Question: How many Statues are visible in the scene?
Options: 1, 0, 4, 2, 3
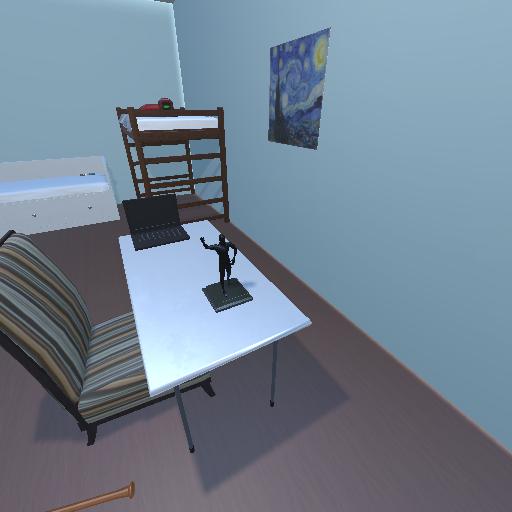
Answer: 1